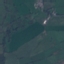
Land use / land cover: Pasture